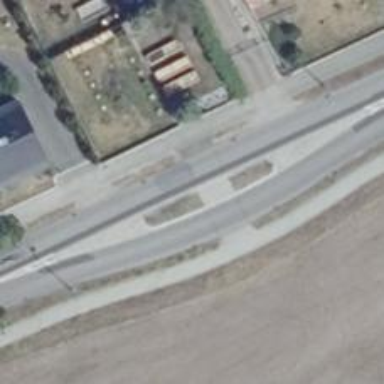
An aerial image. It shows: Crossing with pedestrian island for traffic calming.